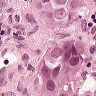
Metastatic tissue present: yes